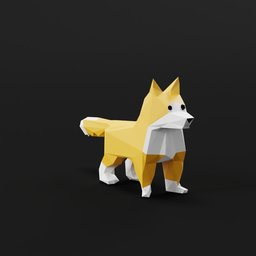
Label: animals